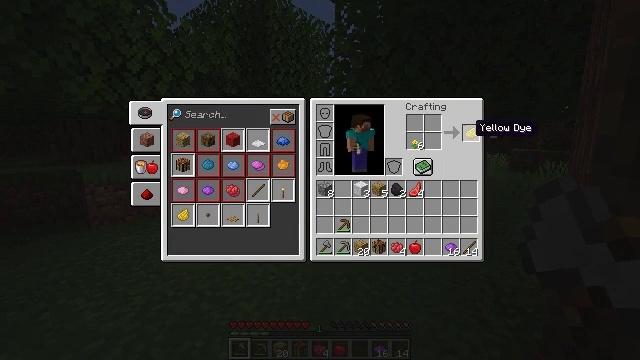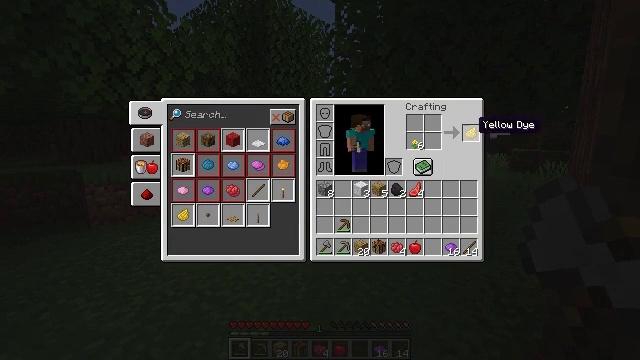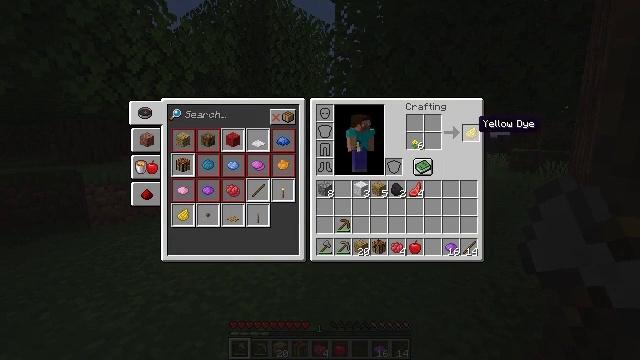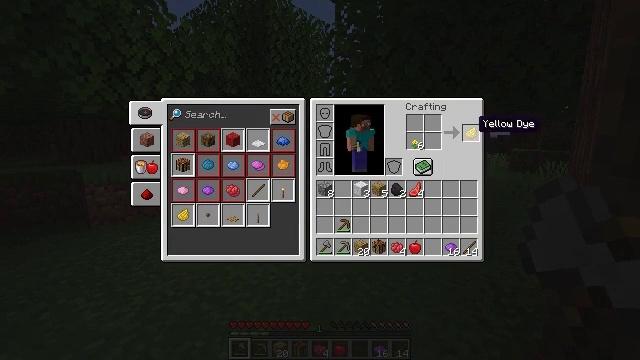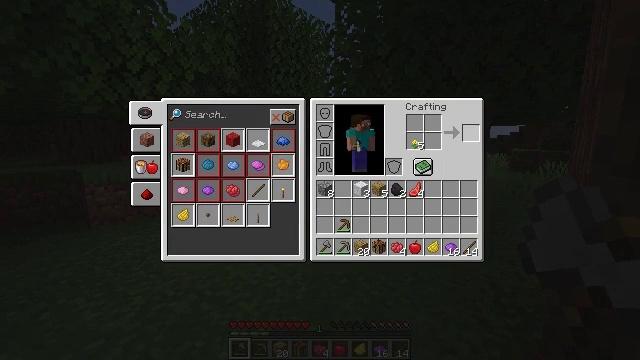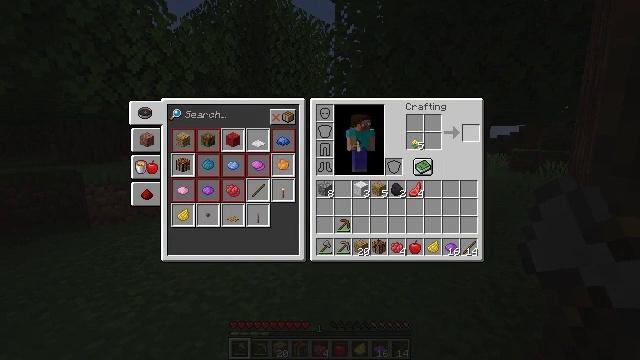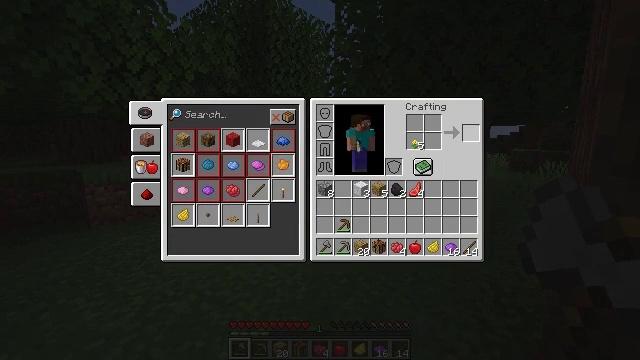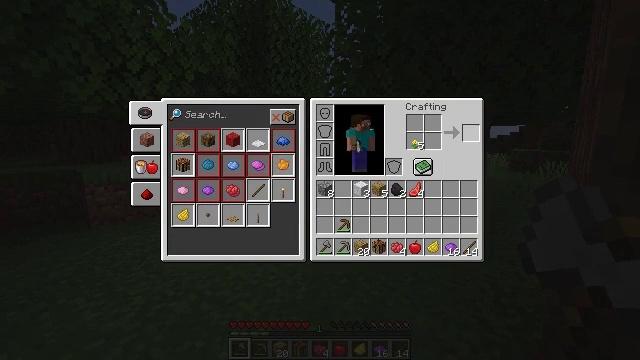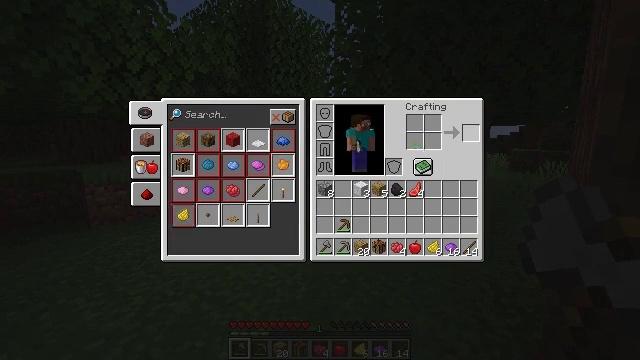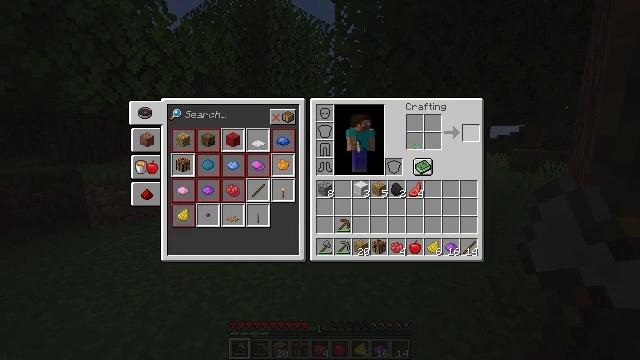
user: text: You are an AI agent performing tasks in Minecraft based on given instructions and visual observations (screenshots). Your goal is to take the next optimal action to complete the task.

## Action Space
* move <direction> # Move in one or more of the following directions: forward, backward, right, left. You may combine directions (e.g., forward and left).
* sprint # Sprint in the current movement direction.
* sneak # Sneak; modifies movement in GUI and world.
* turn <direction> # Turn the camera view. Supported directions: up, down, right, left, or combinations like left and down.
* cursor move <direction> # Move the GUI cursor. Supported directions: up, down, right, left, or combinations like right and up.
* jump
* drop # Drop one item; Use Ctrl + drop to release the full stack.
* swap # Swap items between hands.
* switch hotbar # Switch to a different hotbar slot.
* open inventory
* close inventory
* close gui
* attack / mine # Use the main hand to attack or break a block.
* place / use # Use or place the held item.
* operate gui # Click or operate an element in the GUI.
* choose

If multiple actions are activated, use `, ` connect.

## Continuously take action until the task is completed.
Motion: motion action
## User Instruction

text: Make yellow dye with materials in the crafting table.
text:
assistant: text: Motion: sneak
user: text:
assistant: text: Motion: sneak
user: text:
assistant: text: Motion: sneak
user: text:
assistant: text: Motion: sneak, operate gui
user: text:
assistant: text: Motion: sneak, operate gui
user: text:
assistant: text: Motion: sneak, operate gui
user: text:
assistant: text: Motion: sneak
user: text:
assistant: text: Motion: sneak
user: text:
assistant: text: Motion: sneak
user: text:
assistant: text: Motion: sneak